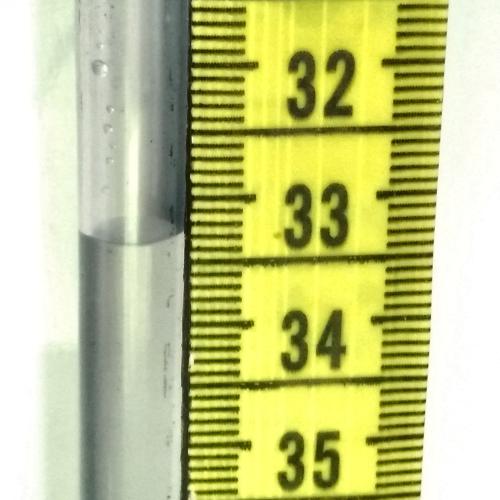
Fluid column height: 33.3 cm